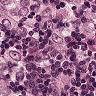
Metastatic tissue present: yes